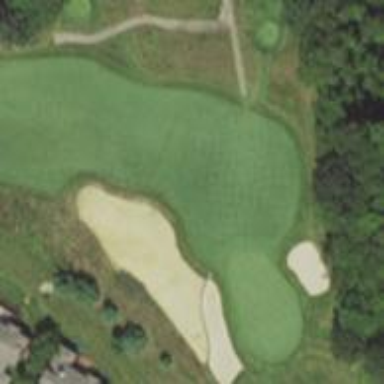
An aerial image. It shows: Golf hole.